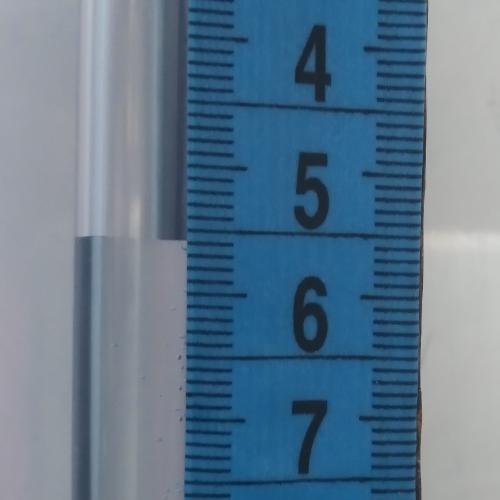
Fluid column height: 5.6 cm